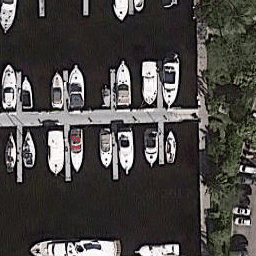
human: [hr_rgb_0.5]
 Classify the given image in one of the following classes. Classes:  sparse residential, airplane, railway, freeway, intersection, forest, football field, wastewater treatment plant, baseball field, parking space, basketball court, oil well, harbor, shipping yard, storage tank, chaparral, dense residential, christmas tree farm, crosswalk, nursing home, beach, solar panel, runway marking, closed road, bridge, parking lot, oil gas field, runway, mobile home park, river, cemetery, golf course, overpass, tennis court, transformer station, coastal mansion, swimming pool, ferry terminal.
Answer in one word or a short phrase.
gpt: harbor